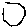
Label: hexagon